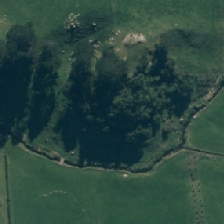
Land cover: deciduous_hardwood